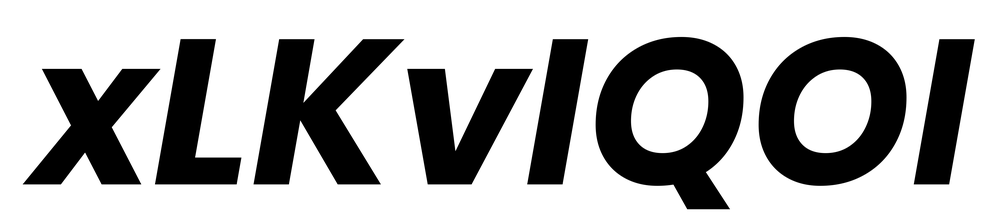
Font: Poppins-BoldItalic